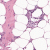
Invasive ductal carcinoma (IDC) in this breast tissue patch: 0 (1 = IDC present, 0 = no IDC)